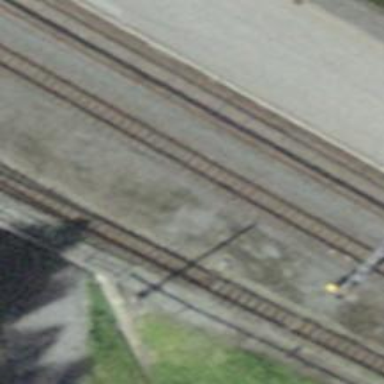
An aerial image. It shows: Railway switch.